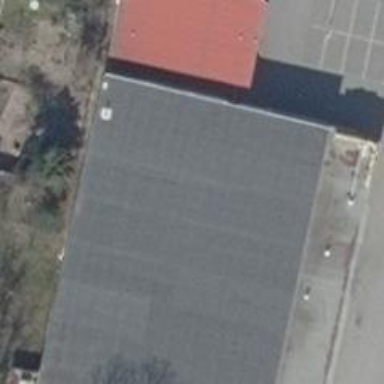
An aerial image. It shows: Supermarket located in building.